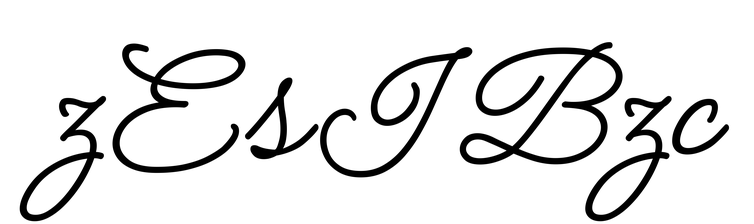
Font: MeowScript-Regular